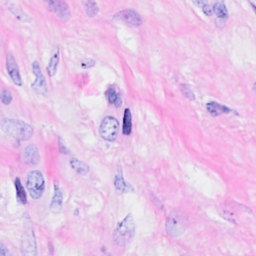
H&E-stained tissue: Breast